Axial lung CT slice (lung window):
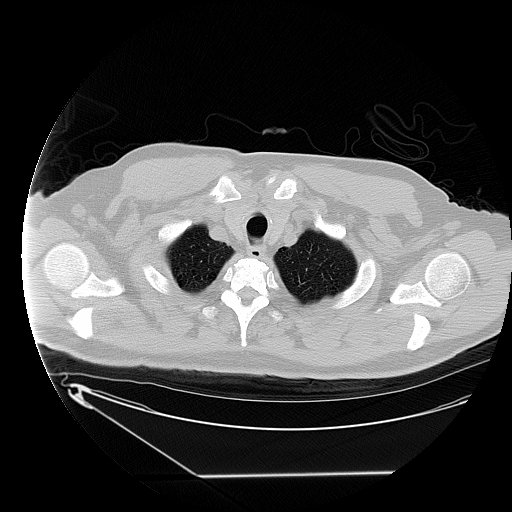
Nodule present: no